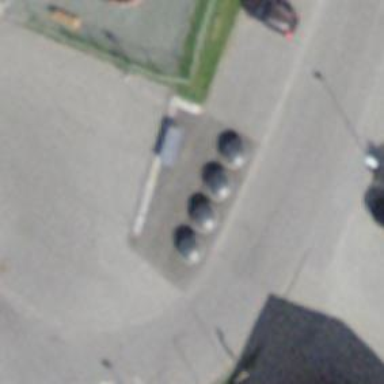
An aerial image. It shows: Recycling container for recycling.